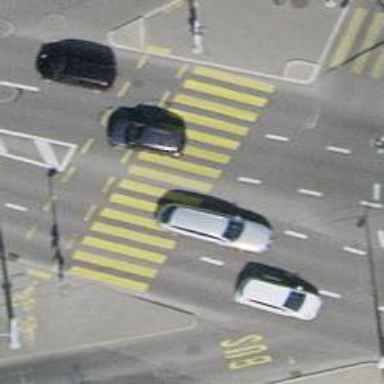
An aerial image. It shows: Crossing with traffic signals.